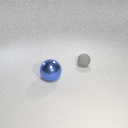
small gray rubber sphere to the right of large blue metal sphere